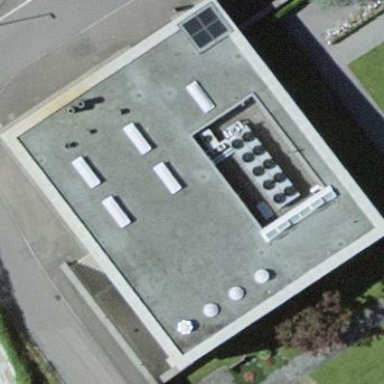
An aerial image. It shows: Office building.